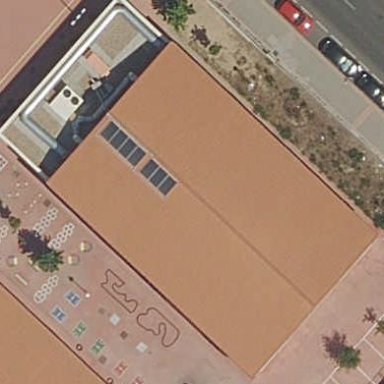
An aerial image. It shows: School building.